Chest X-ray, PA view. Patient: 43 years old, sex F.
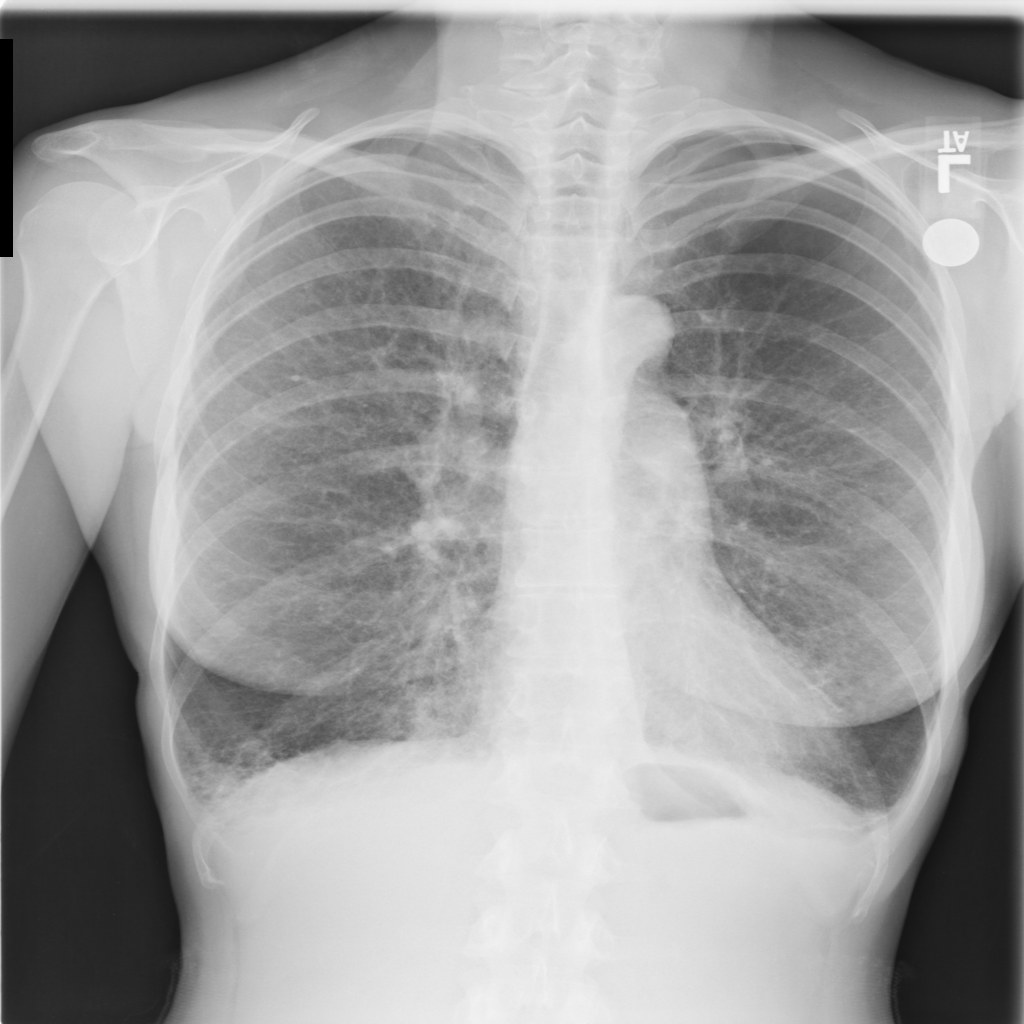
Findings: No Finding